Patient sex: F
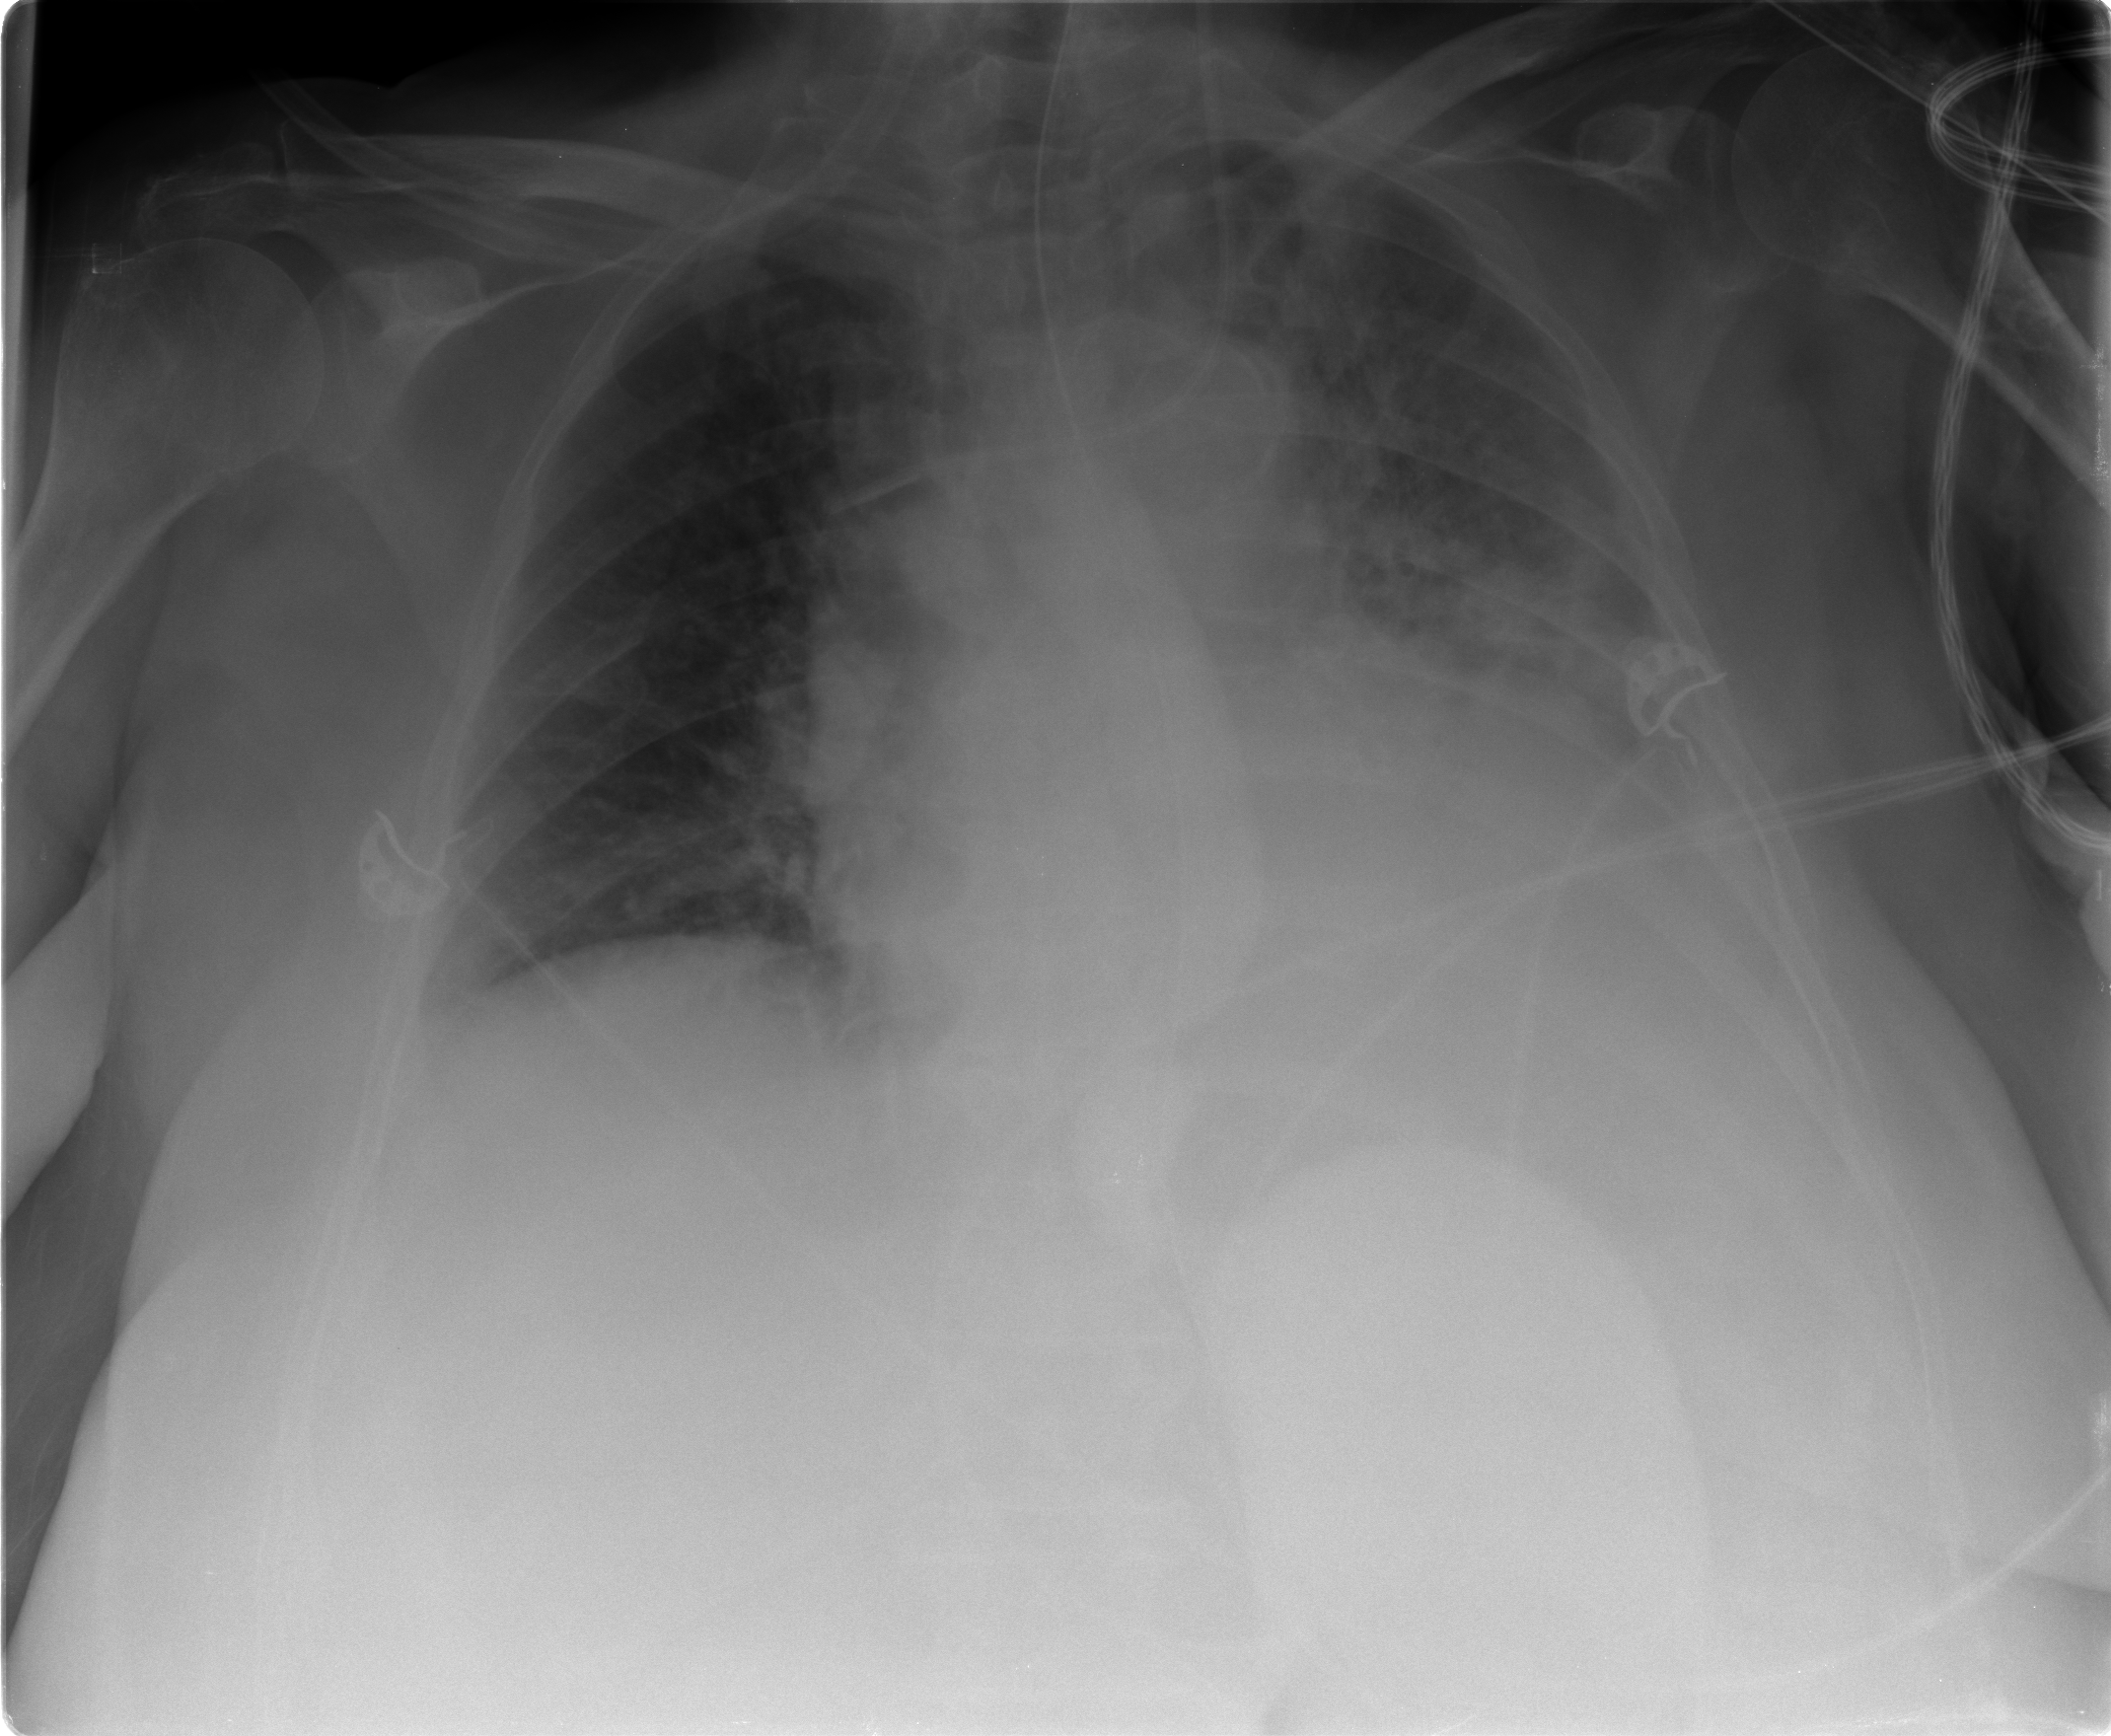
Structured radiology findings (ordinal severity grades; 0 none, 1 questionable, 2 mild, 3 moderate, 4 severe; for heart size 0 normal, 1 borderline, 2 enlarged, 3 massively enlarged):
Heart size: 2
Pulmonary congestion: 2
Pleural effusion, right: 0
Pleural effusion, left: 3
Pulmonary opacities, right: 0
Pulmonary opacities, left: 4
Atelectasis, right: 2
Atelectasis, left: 3